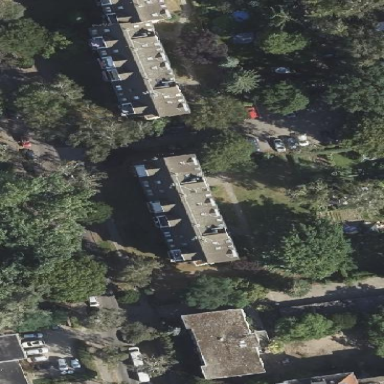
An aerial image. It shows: View of apartment building.